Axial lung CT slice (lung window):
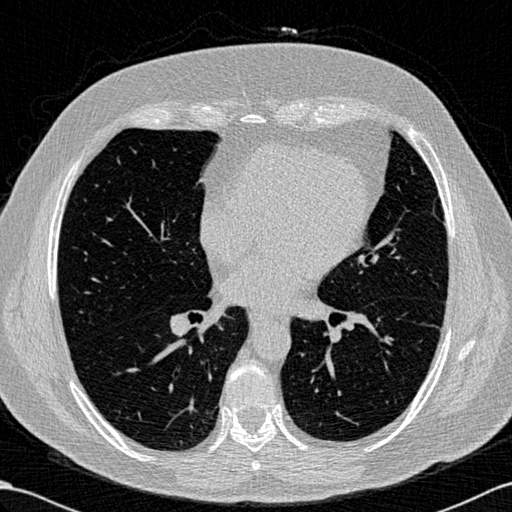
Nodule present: no